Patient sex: F
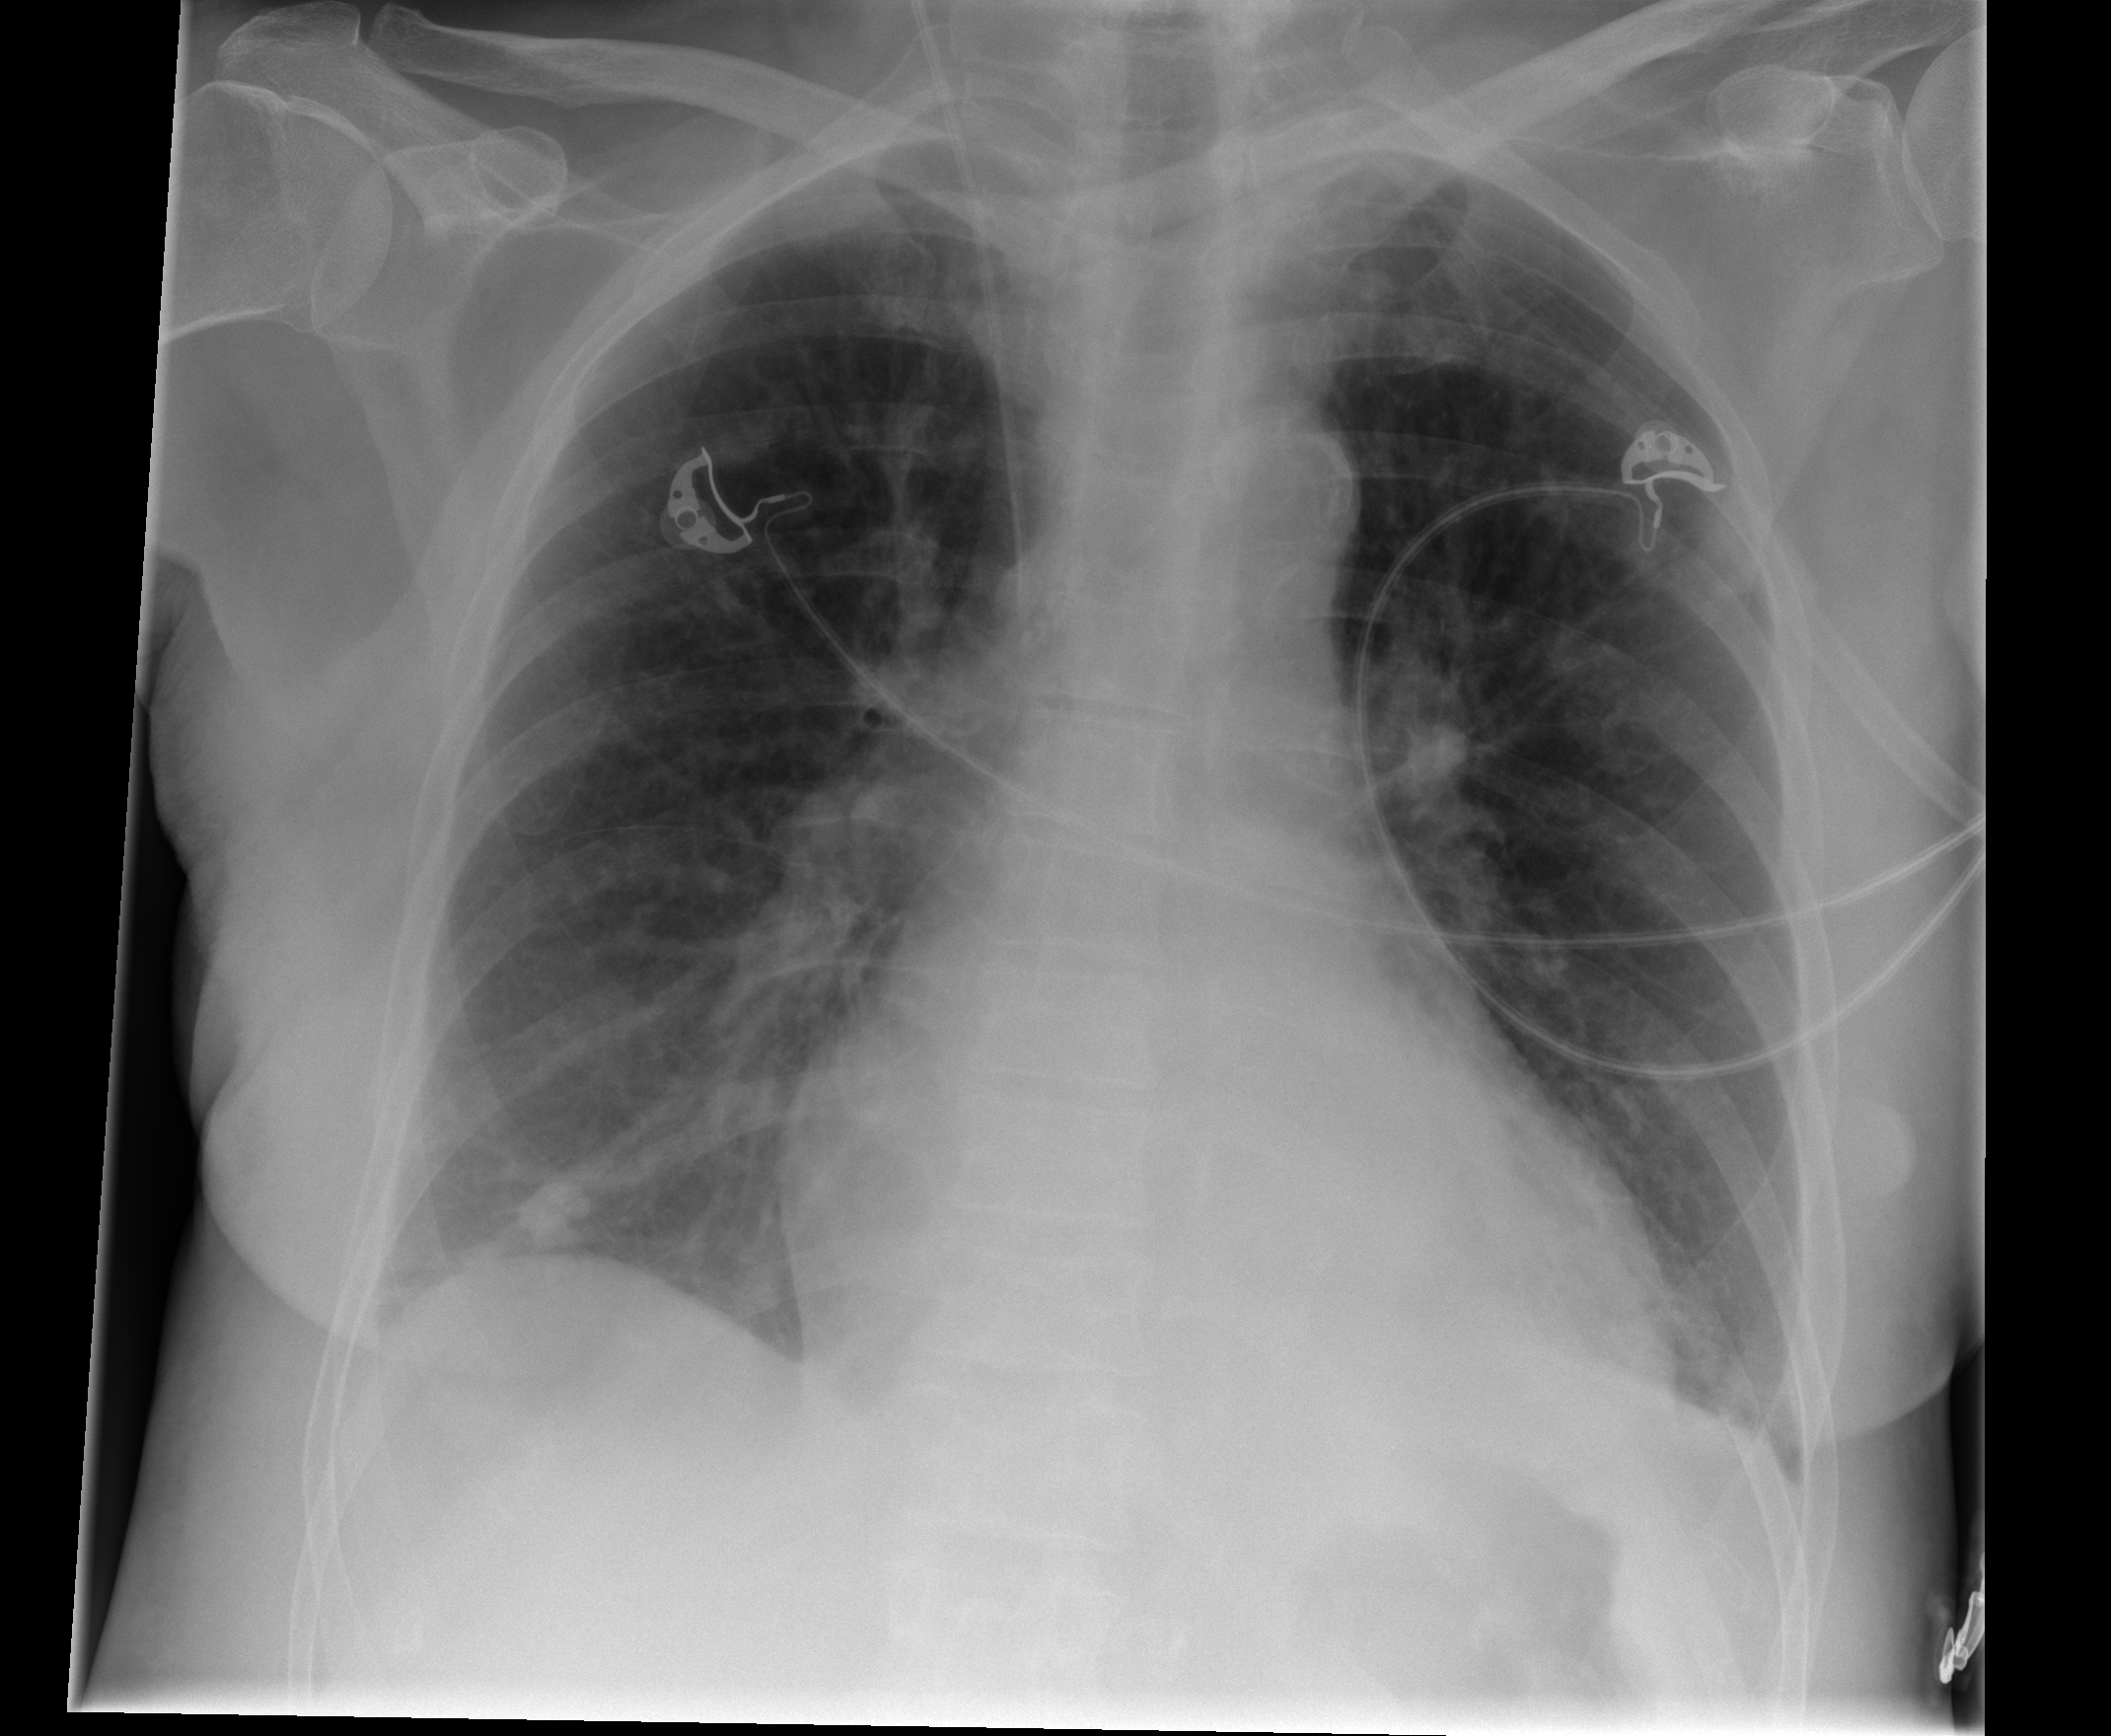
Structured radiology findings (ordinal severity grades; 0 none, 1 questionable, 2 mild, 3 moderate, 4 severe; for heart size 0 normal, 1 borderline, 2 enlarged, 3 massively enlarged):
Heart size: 2
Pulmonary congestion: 0
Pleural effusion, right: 1
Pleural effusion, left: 1
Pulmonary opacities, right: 0
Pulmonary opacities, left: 0
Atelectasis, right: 0
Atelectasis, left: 0